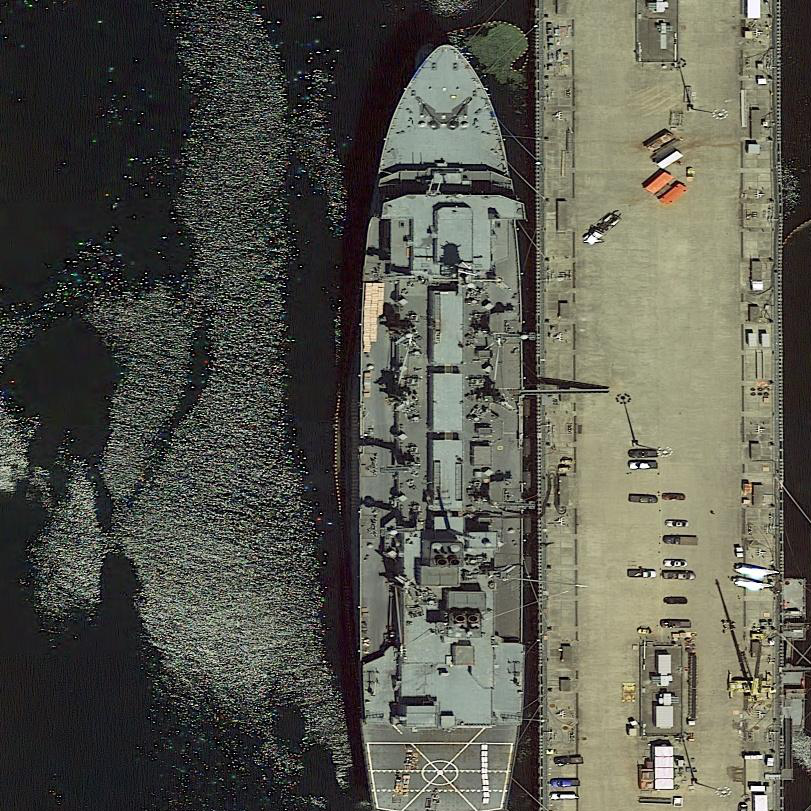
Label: Sacramento-class_support_ship